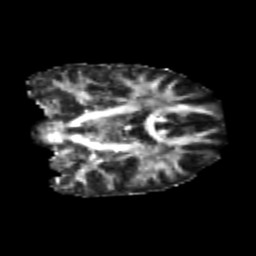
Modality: FA
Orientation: coronal
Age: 21
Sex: female
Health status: healthy
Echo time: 0.074 s